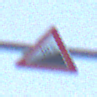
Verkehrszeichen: Steigung10
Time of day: Midday
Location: Outdoor (Nature)
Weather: Overcast
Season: Winter
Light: Natural